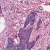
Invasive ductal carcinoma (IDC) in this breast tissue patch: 1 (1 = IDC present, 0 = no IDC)